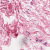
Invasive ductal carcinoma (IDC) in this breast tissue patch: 0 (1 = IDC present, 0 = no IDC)